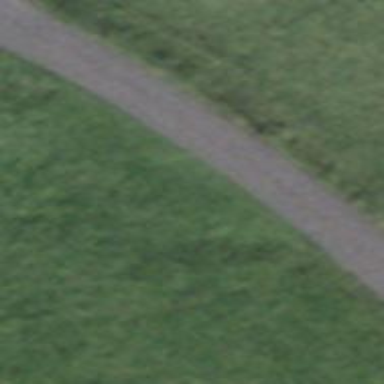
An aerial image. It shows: Asphalt track with grade1 surface.